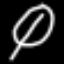
Label: leaf